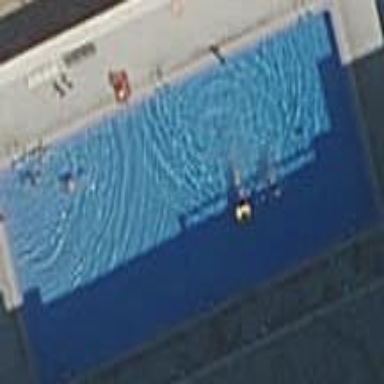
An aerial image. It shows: Swimming pool located in leisure land.